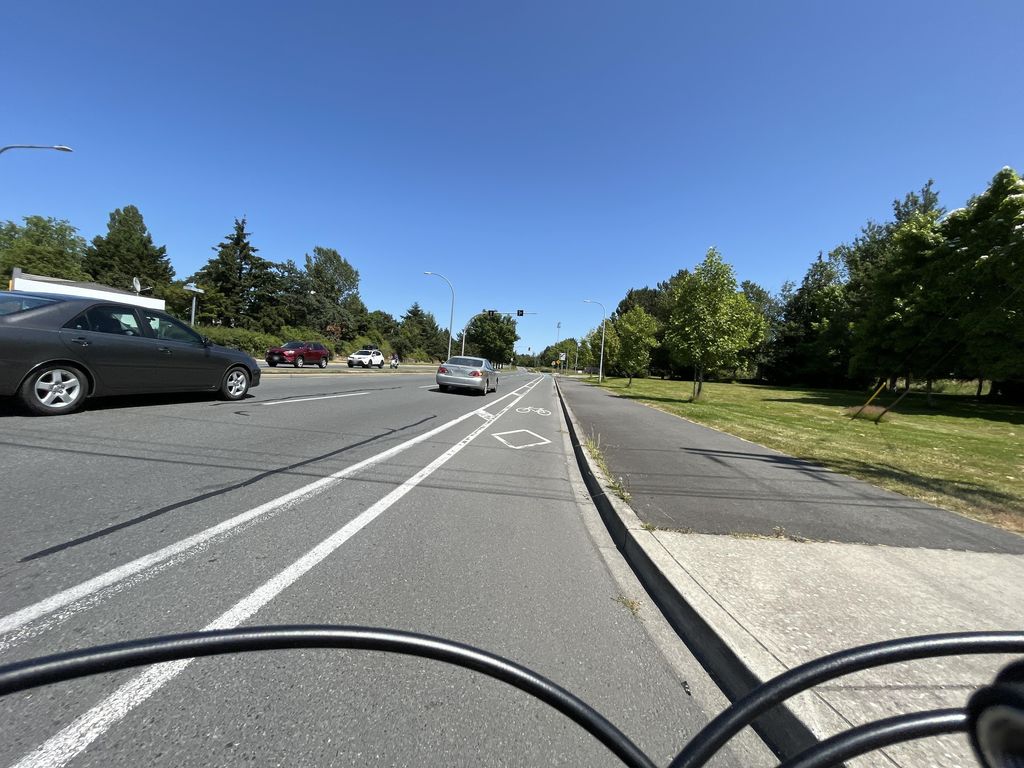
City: victoria